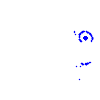
Particle: pion